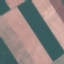
Label: AnnualCrop